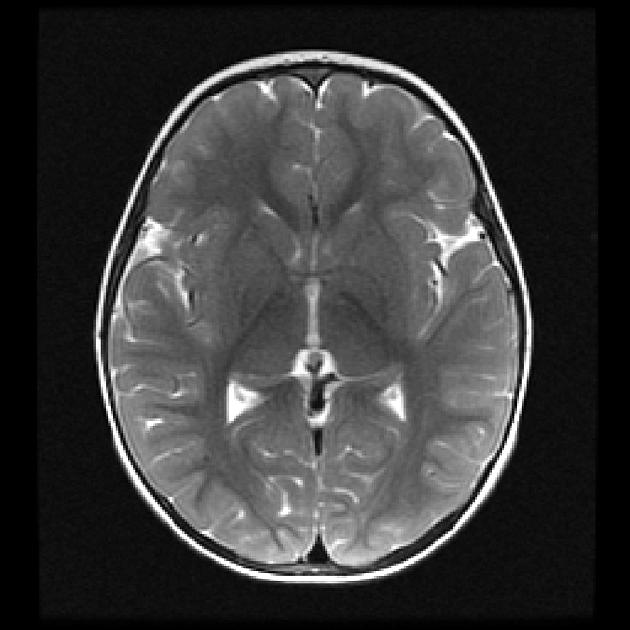
Label: notumor